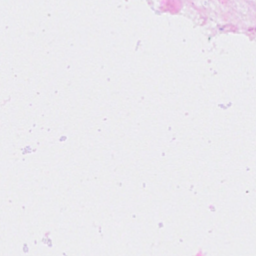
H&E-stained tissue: Breast